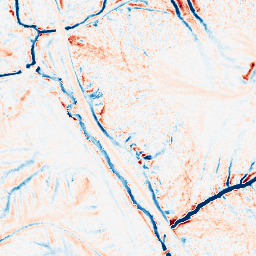
Category: edge_preserving
Decomposition family: median
Decomposition parameters: size: 11
Upsampling method: cubic_catmull_rom
Upsampling parameters: scale: 4
Upsampling scale: 4